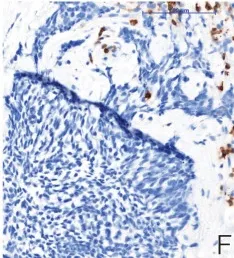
(F) CD5; Tumor cells negative (T-cells as positive internal control).
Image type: pathology (immunostaining)